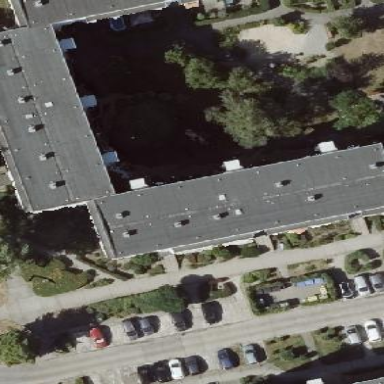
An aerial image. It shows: Flat-roofed apartment building.